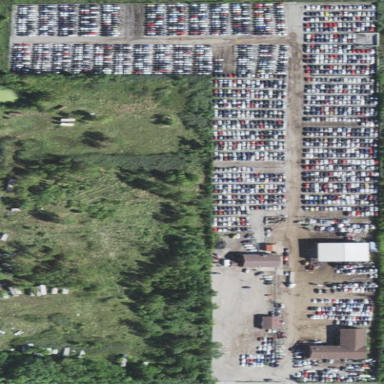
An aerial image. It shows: Parking area.